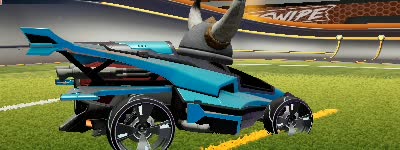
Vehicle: aftershock